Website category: university
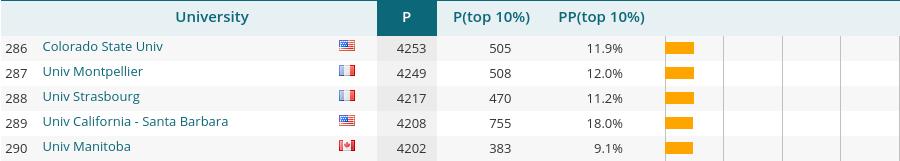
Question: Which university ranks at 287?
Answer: Univ Montpellier

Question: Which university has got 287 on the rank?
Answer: Univ Montpellier

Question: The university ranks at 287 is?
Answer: Univ Montpellier

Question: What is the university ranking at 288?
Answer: Univ Strasbourg

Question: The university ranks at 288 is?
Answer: Univ Strasbourg

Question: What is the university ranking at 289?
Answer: Univ California - Santa Barbara

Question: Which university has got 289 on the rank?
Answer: Univ California - Santa Barbara

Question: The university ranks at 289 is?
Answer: Univ California - Santa Barbara

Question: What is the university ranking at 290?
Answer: Univ Manitoba

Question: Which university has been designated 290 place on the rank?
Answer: Univ Manitoba

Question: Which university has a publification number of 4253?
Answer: Colorado State Univ

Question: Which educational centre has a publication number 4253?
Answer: Colorado State Univ

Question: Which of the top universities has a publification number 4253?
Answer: Colorado State Univ

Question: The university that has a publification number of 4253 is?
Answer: Colorado State Univ

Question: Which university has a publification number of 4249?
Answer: Univ Montpellier

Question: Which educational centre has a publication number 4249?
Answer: Univ Montpellier

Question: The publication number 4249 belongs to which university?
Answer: Univ Montpellier

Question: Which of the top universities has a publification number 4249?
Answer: Univ Montpellier

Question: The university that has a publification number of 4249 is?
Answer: Univ Montpellier

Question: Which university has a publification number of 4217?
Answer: Univ Strasbourg

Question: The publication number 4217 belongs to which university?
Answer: Univ Strasbourg

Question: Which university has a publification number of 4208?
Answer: Univ California - Santa Barbara

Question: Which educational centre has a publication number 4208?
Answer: Univ California - Santa Barbara

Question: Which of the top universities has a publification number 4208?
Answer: Univ California - Santa Barbara

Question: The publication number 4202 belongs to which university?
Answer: Univ Manitoba

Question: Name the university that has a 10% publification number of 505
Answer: Colorado State Univ

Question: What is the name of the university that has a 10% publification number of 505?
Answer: Colorado State Univ

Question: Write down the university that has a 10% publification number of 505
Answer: Colorado State Univ

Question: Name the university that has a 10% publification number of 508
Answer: Univ Montpellier

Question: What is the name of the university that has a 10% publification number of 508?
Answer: Univ Montpellier

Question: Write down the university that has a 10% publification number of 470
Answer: Univ Strasbourg

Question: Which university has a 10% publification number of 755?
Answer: Univ California - Santa Barbara

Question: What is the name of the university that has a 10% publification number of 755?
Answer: Univ California - Santa Barbara

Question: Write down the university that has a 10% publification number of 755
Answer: Univ California - Santa Barbara

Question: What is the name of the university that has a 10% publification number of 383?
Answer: Univ Manitoba

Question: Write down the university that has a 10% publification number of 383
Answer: Univ Manitoba